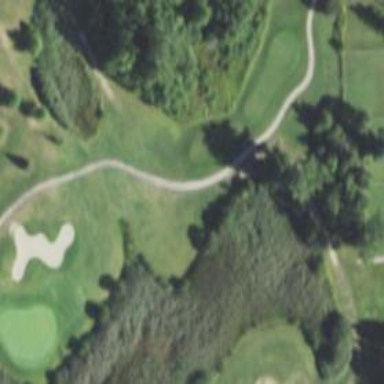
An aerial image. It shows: Footway that serves as golf path.